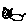
Label: cat